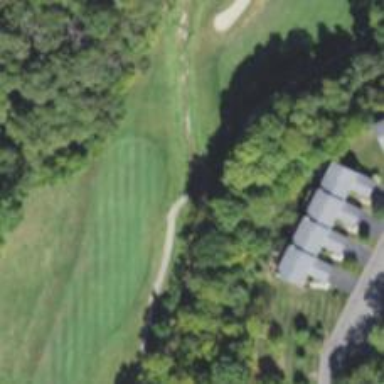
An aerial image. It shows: Path bridge crossing golf cartpath.